Question: I have the following jHiccup result.

Obviously there are huge peaks of few secs in the graph. My app outputs logs every 100 ms or so. When I read my logs I never see such huge pauses. Also I can check the total time spent in GC from the JVM diagnostics and it says the following:
'''
Time:
2013-03-12 01:09:04
Used:
1,465,483 kbytes
Committed:
2,080,128 kbytes
Max:
2,080,128 kbytes
GC time:
2 minutes on ParNew (4,329 collections)
8.212 seconds on ConcurrentMarkSweep (72 collections)
'''
The total big-GC time is around 8 seconds spread over 72 separate collections. All of them are below 200ms per my JVM hint to limit the pauses.
On the other hand I observed exactly one instance of network response time of 5 seconds in my independent network logs (wireshark). That implies the pauses exist, but they are not GC and they are not blocked threads or something that can be observed in profiler or thread dumps.
My question is what would be the best way to debug or tune this behavior?
Additionally, I'd like to understand how jHiccup does the measurement. Obviously it is not GC pause time.
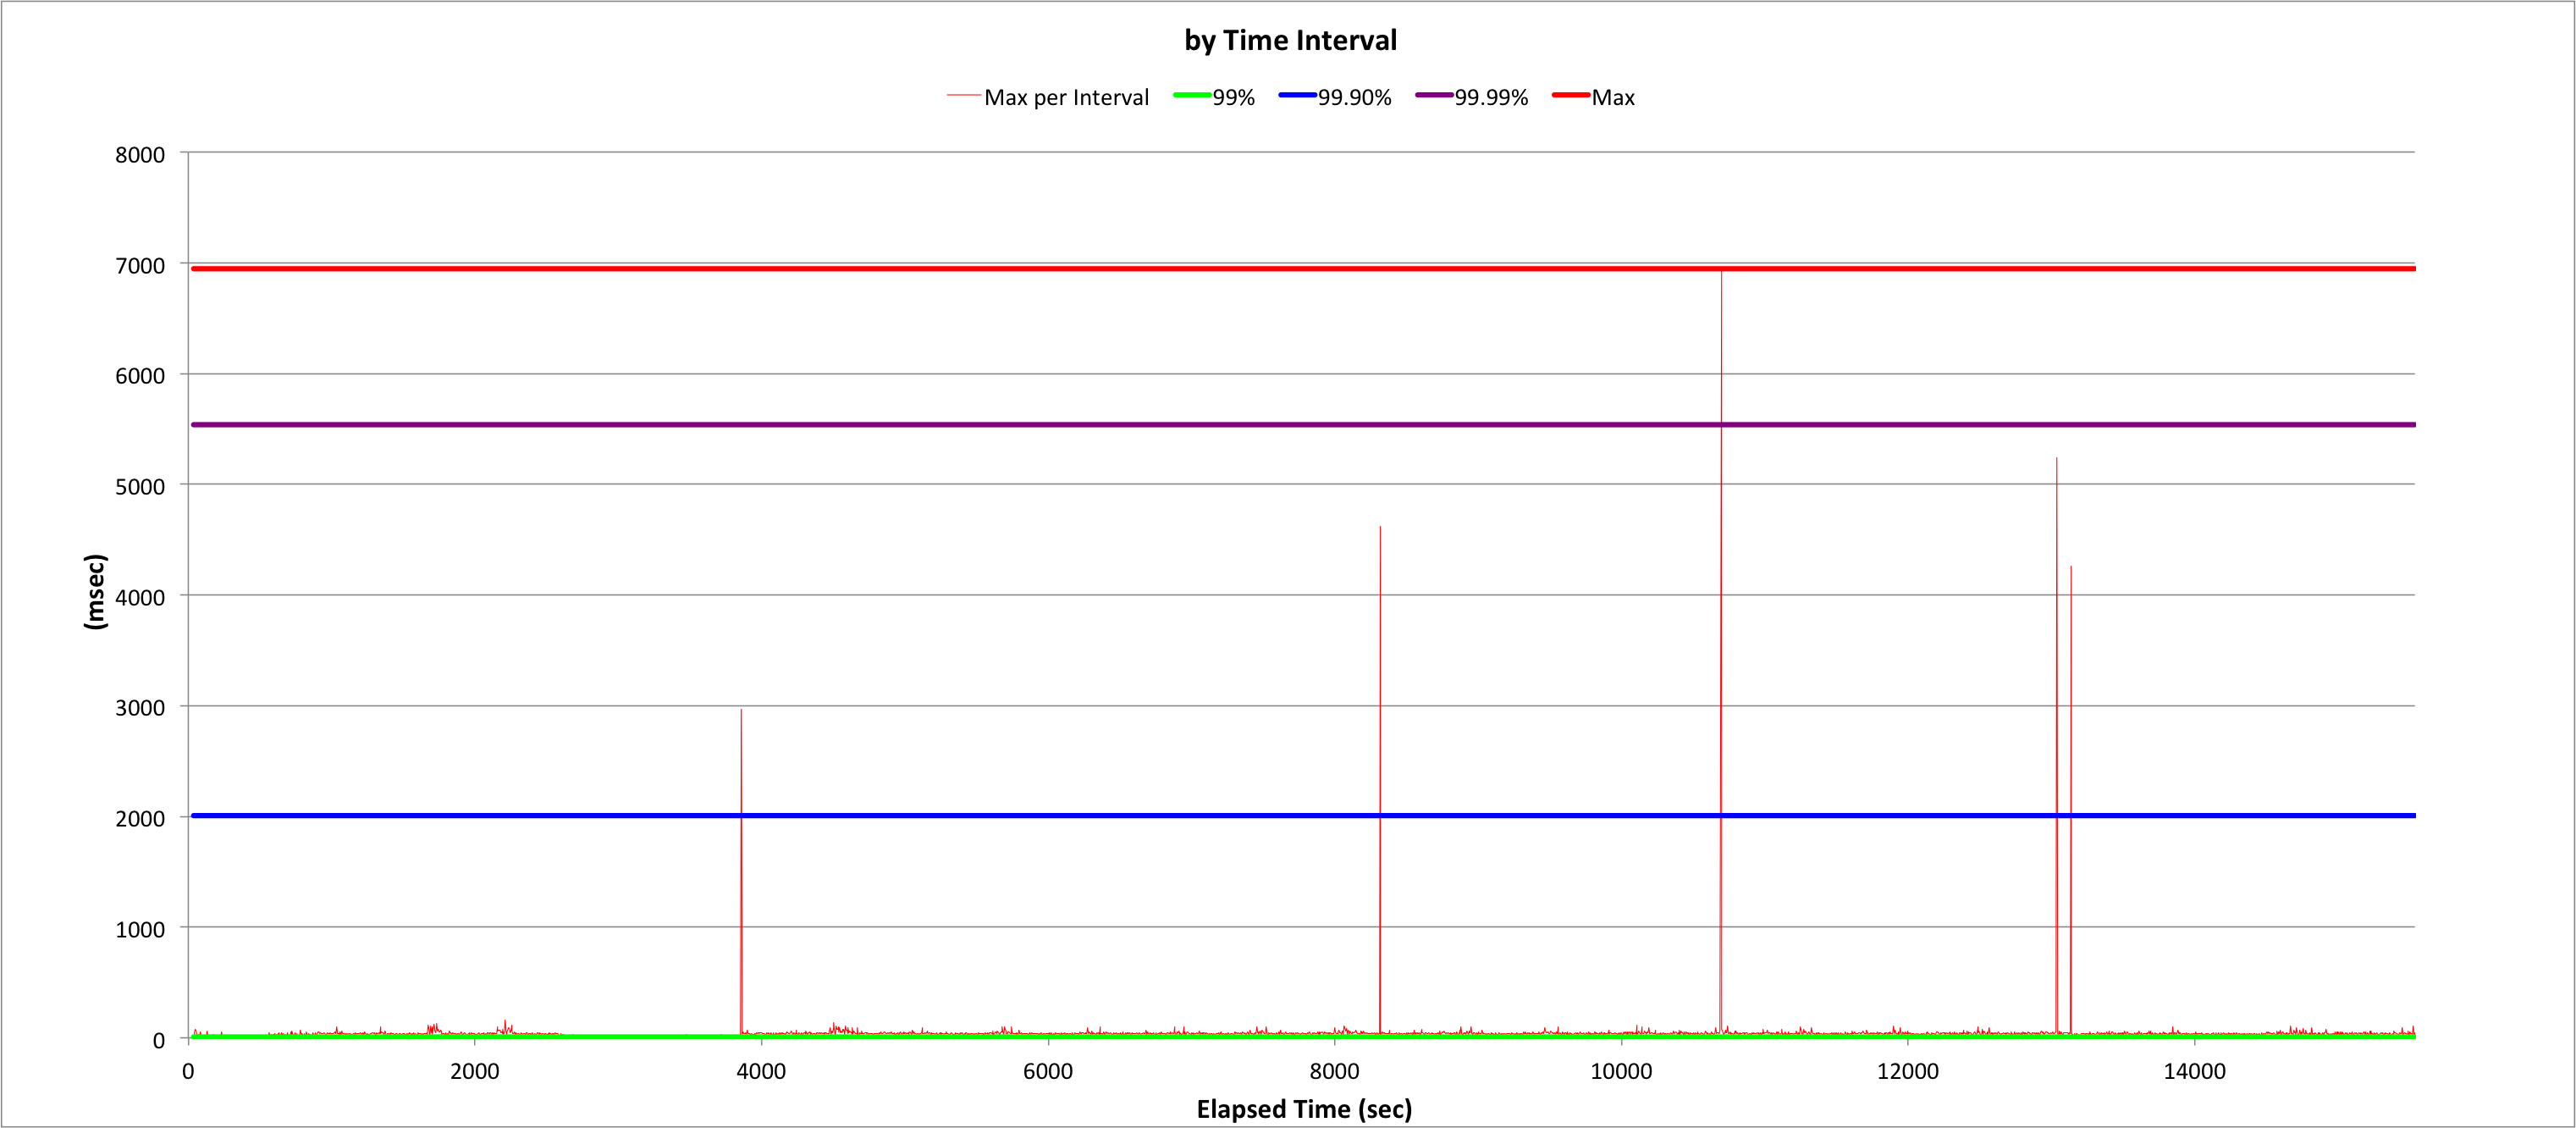
Answer: Glad to see you are using jHiccup, and that it seems to show reality-based hiccups.
jHiccup observes "hiccups" that would also be seen by application threads running on the JVM. It does not glean the reason - just reports the fact. Reasons can be anything that would cause a process to not run perfectly ready-to-run code: GC pauses are a common cause, but a temporary ^Z at the keyboard, or one of those "live migration" things across virtualized hosts would be observed just as well.. There are a multitude of possible reasons, including scheduling pressure at the OS or hypervisor level (if one exists), power management craziness, swapping, and many others. I've seen Linux file system pressure and Transparent Huge Page "background" defragmentation cause multi-second hiccups as well...
A good first step at isolating the cause of the pause is to use the "-c" option in jHiccup: It launches a separate control process (with an otherwise idle workload). If both your application and the control process show hiccups that are roughly correlated in size and time, you'll know you are looking for a system-level (as opposed to process-local) reason. If they do not correlate, you'll know to suspect the insides of your JVM - which most likely indicates your JVM paused for something big; either GC or something else, like a lock debiasing or a class-loading-deriven-deoptimization which can take a really long [and often unreported in logs] time on some JVMs if time-to-safepoint is long for some reason (and on most JVMs, there are many possible causes for a long time-to-safepoint).
jHiccup's measurement is so dirt-simple that it's hard to get wrong. The entire thing is less than 650 lines of java code, so you can look at the logic for yourself. jHiccup's HiccupRecorder thread repeatedly goes to sleep for 1msec, and when it wakes up it records any difference in time (from before the sleep) that is greater that 1msec as a hiccup. The simple assumption is that if one ready-to-run thread (the HiccupRecorder) did not get to run for 5 seconds, other threads in the same process also saw a similar sized hiccup.
As you note above, jHiccups observations seem to be corroborated in your independent network logs, where you saw a 5 seconds response time, Note that not all hiccups would have been observed by the network logs, as only requests actually made during the hiccups would have been observed by a network logger. In contrast, no hiccup larger than ~1msec can hide from jHiccup, since it will attempt a wakeup 1,000 times per second even with no other activity.
This not be GC, but before you rule out GC, I'd suggest you look into the GC logging a bit more. To start with, a JVM hint to limit pauses to 200msec is useless on all known JVMs. A pause hint is the equivalent of saying "please". In addition, don't believe your GC logs unless you include -XX:+PrintGCApplicationStoppedTime in options (and Suspect them even then). There are pauses and parts of pauses that can be very long and go unreported unless you include this flag. E.g. I've seen pauses caused by the occasional long running counted loop taking 15 seconds to reach a safe point, where GC only reported only the .08 seconds part of the pause where it actually did some work. There are also plenty of pauses whose causes that are not considered part of "GC" and can thereby go unreported by GC logging flags.
-- Gil. [jHiccup's author]